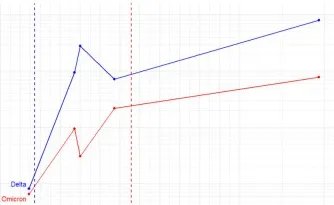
Antibody and T-cell responses to SARS-CoV-2 antigens. Expressed as the reciprocal of the serum dilution giving 50% RLU reduction compared to control wells; the absolute counts of total CD3+ T-cells, and the CD4+ and CD8+ subsets expressed as Cells/ml.
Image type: chart (chart)